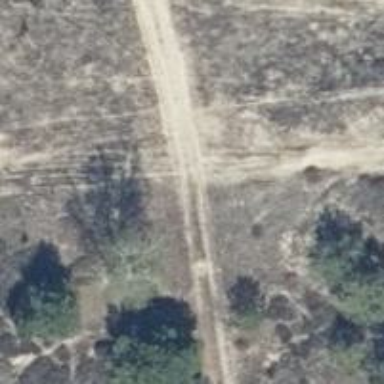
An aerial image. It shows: Sandy path.